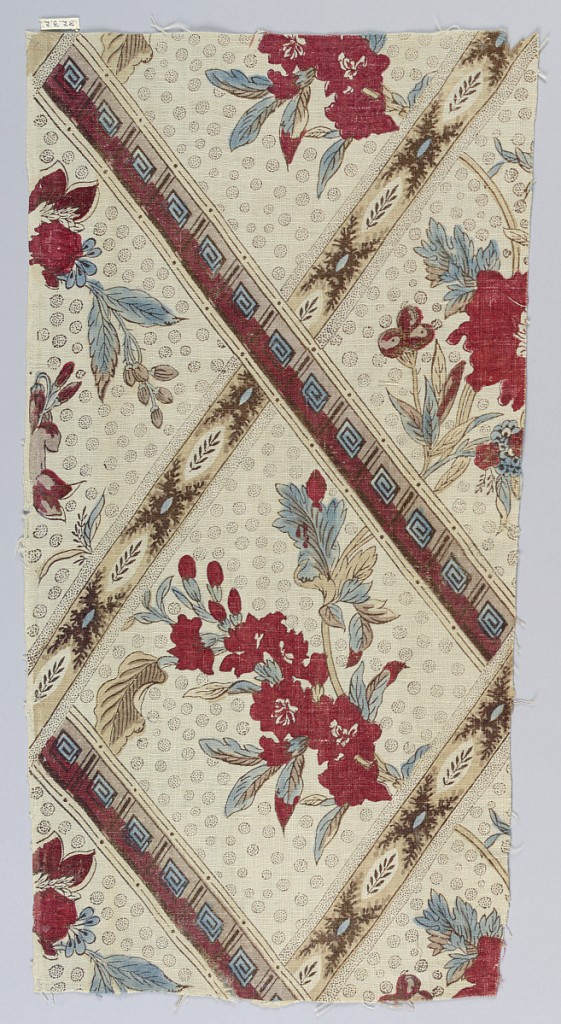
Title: Fragment
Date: ca. 1780
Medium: cotton Technique: block printed on plain weave
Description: Diagonal bands with fret and leaf patterns create diamond shapes that are filled with floral bouquets. Background of small circles with a stipple pattern. Predominantly in shades of red, blue, mauve, brown, and black.